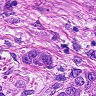
Metastatic tissue present: yes